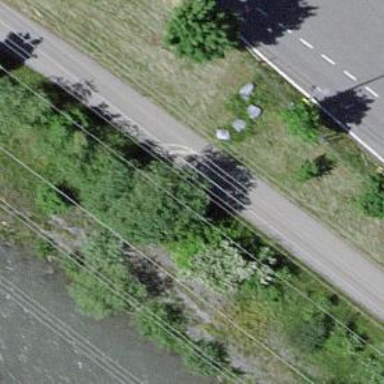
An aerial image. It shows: Cycle barrier.